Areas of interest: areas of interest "Shaye Community Party and Masses Service Center Basketball Court"
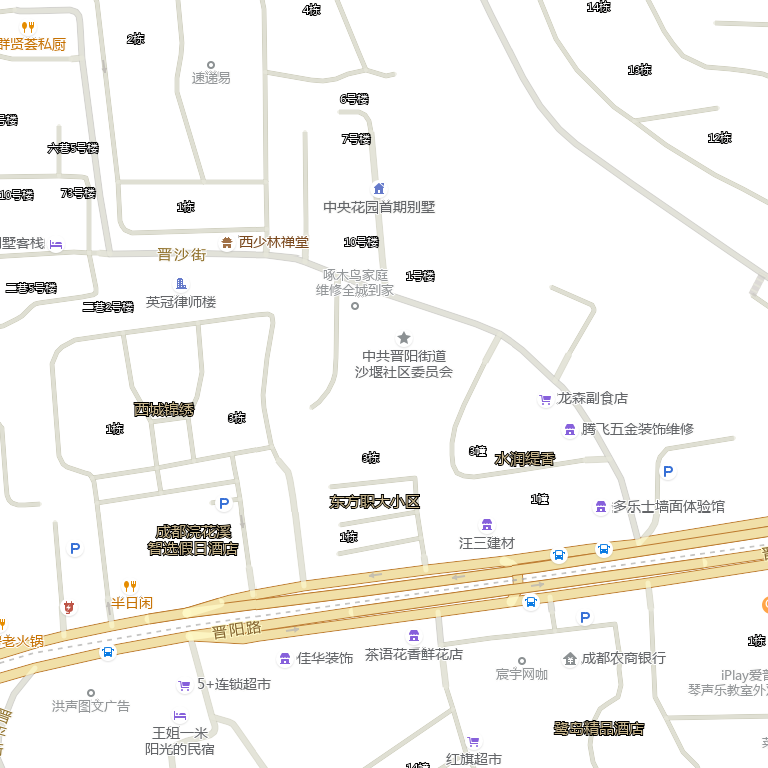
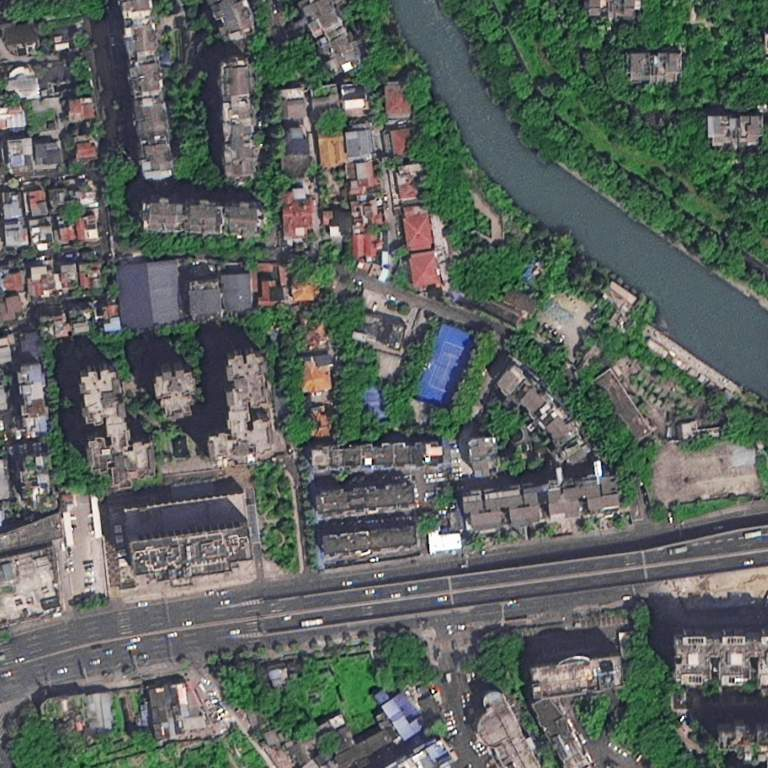